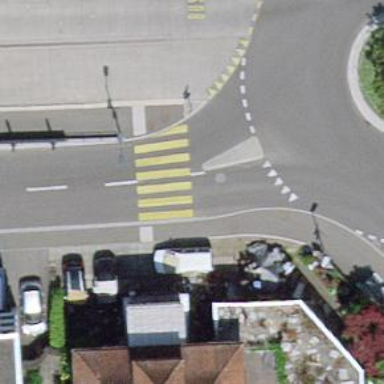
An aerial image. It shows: Traffic calming island.